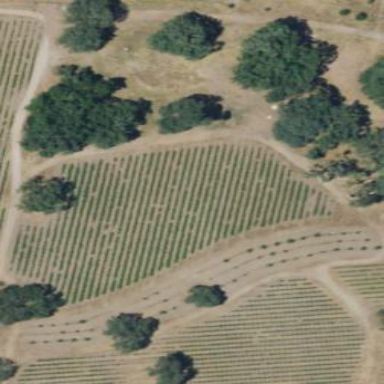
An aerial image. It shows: Vineyard with grape crops.